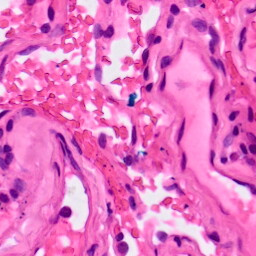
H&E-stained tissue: Lung